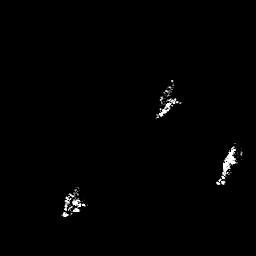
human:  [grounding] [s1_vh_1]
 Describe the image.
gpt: In the satellite image, there is  <ref>1 medium ship </ref> <box>[[22, 76, 32, 85, 0]]</box> located at bottom left,  <ref>1 medium ship </ref> <box>[[59, 36, 69, 46, 0]]</box> located at center,  <ref>1 medium ship </ref> <box>[[83, 57, 92, 72, 0]]</box> located at right.